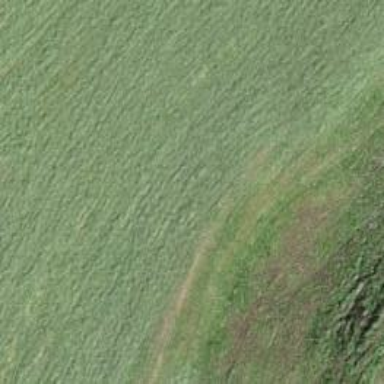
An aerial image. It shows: Grassy track with grade 5 track type.